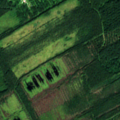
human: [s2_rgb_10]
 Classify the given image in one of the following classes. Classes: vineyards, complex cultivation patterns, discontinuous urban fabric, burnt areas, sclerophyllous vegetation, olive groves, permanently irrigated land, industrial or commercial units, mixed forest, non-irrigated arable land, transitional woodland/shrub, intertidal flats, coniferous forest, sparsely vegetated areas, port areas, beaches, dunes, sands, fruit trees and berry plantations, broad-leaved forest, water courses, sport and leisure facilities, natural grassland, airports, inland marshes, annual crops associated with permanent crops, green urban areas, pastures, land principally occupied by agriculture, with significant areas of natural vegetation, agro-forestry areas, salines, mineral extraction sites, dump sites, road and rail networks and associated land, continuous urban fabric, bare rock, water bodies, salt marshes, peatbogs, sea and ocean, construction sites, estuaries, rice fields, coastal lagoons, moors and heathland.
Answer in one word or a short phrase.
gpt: pastures, coniferous forest, mixed forest, peatbogs